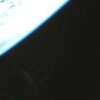
Label: space